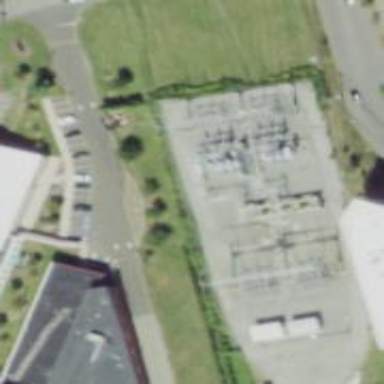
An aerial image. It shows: Outdoor distribution power substation.